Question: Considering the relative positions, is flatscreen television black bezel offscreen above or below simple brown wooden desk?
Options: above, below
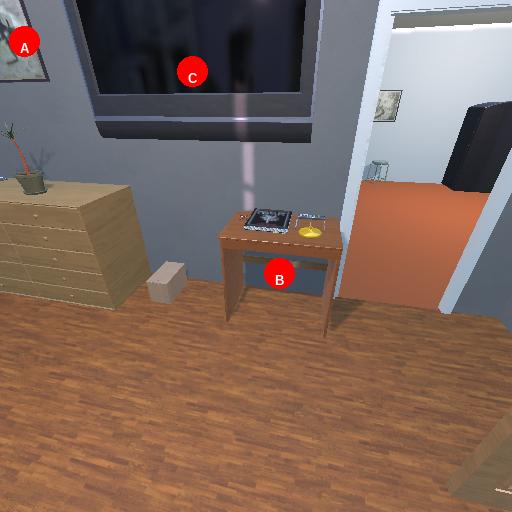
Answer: above